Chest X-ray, AP view. Patient: 37 years old, sex F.
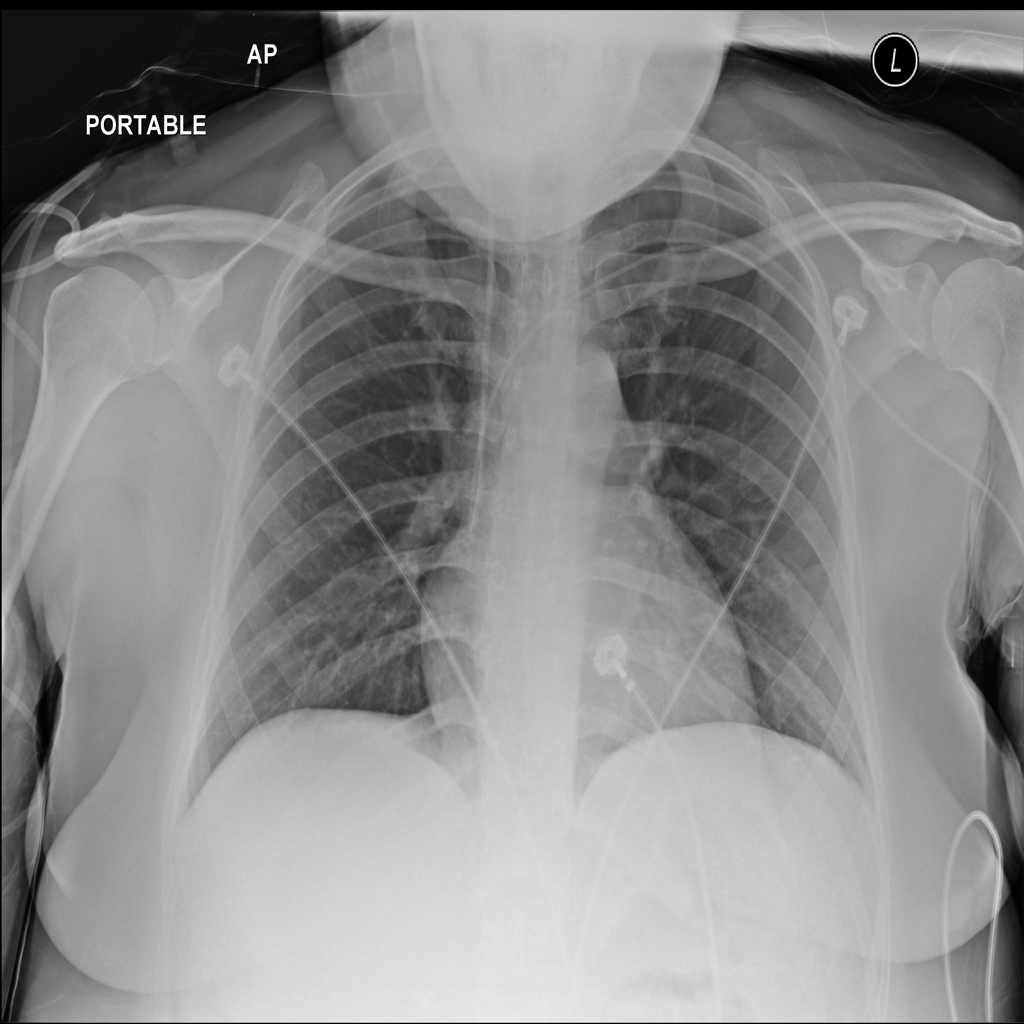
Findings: No Finding